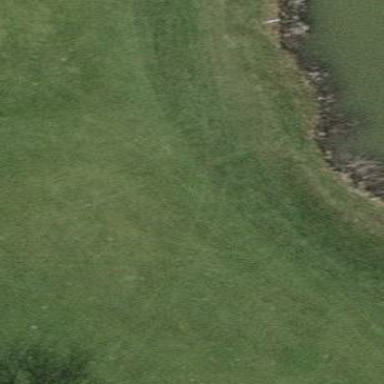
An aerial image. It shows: Golf fairway in the image.